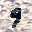
Label: 9